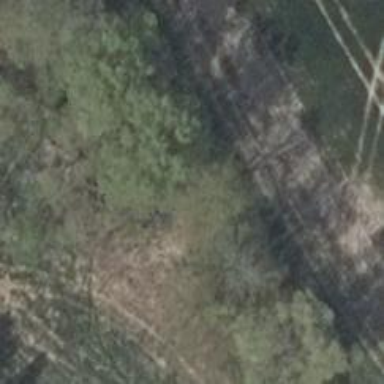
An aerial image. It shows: Track with very rough surface.